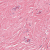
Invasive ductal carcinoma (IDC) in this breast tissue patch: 0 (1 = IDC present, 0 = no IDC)